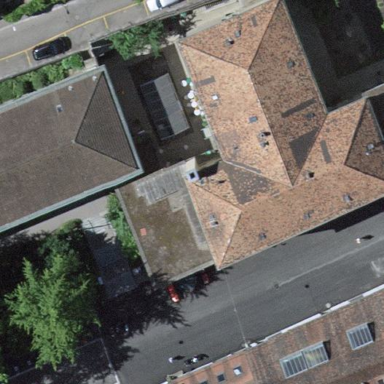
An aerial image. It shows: Building with hipped maroon roof.